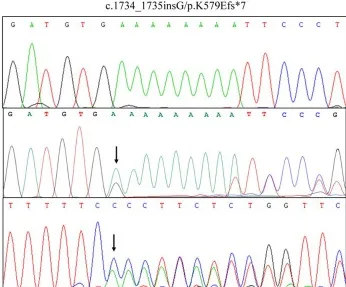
The clinic and sequencing data of this FSGS family. (E) Alignment of multiple CD2AP protein sequences across species. Letters in red show the K579 site is evolutionarily conserved.
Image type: chart (chart)